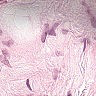
Metastatic tissue present: no